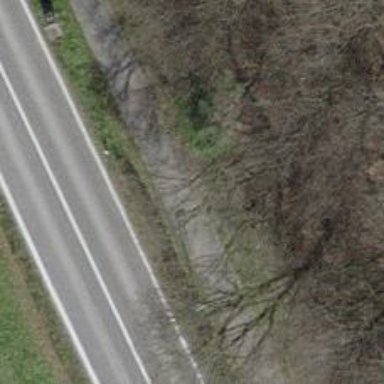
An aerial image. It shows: Asphalt cycleway.